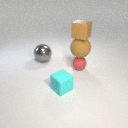
small brown rubber cube above small red rubber sphere